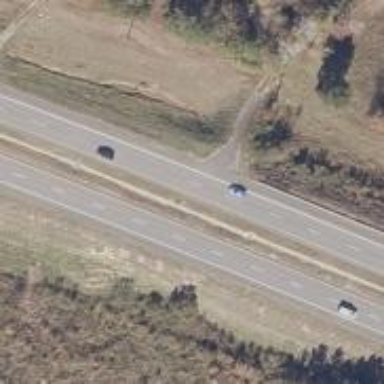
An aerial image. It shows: Dual carriageway trunk highway.